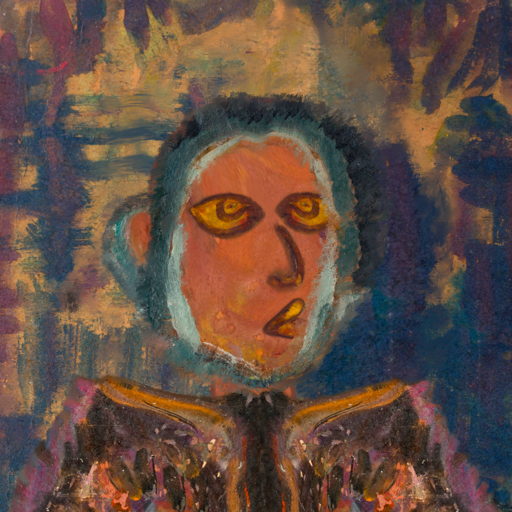
Background: InTheSun, Head And Neck Side: Mother_And_Son_Son, Face Side: Comrade, Bust: Gypsy_Queen, Hair Side: Boggyland, Head Accessory: Blank, Second Necklace: Blank, Necklace: Blank, Baby: Blank